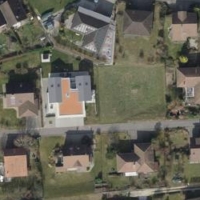
EUNIS habitat code: 55
Species observed at this site:
Cydonia oblonga